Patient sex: M
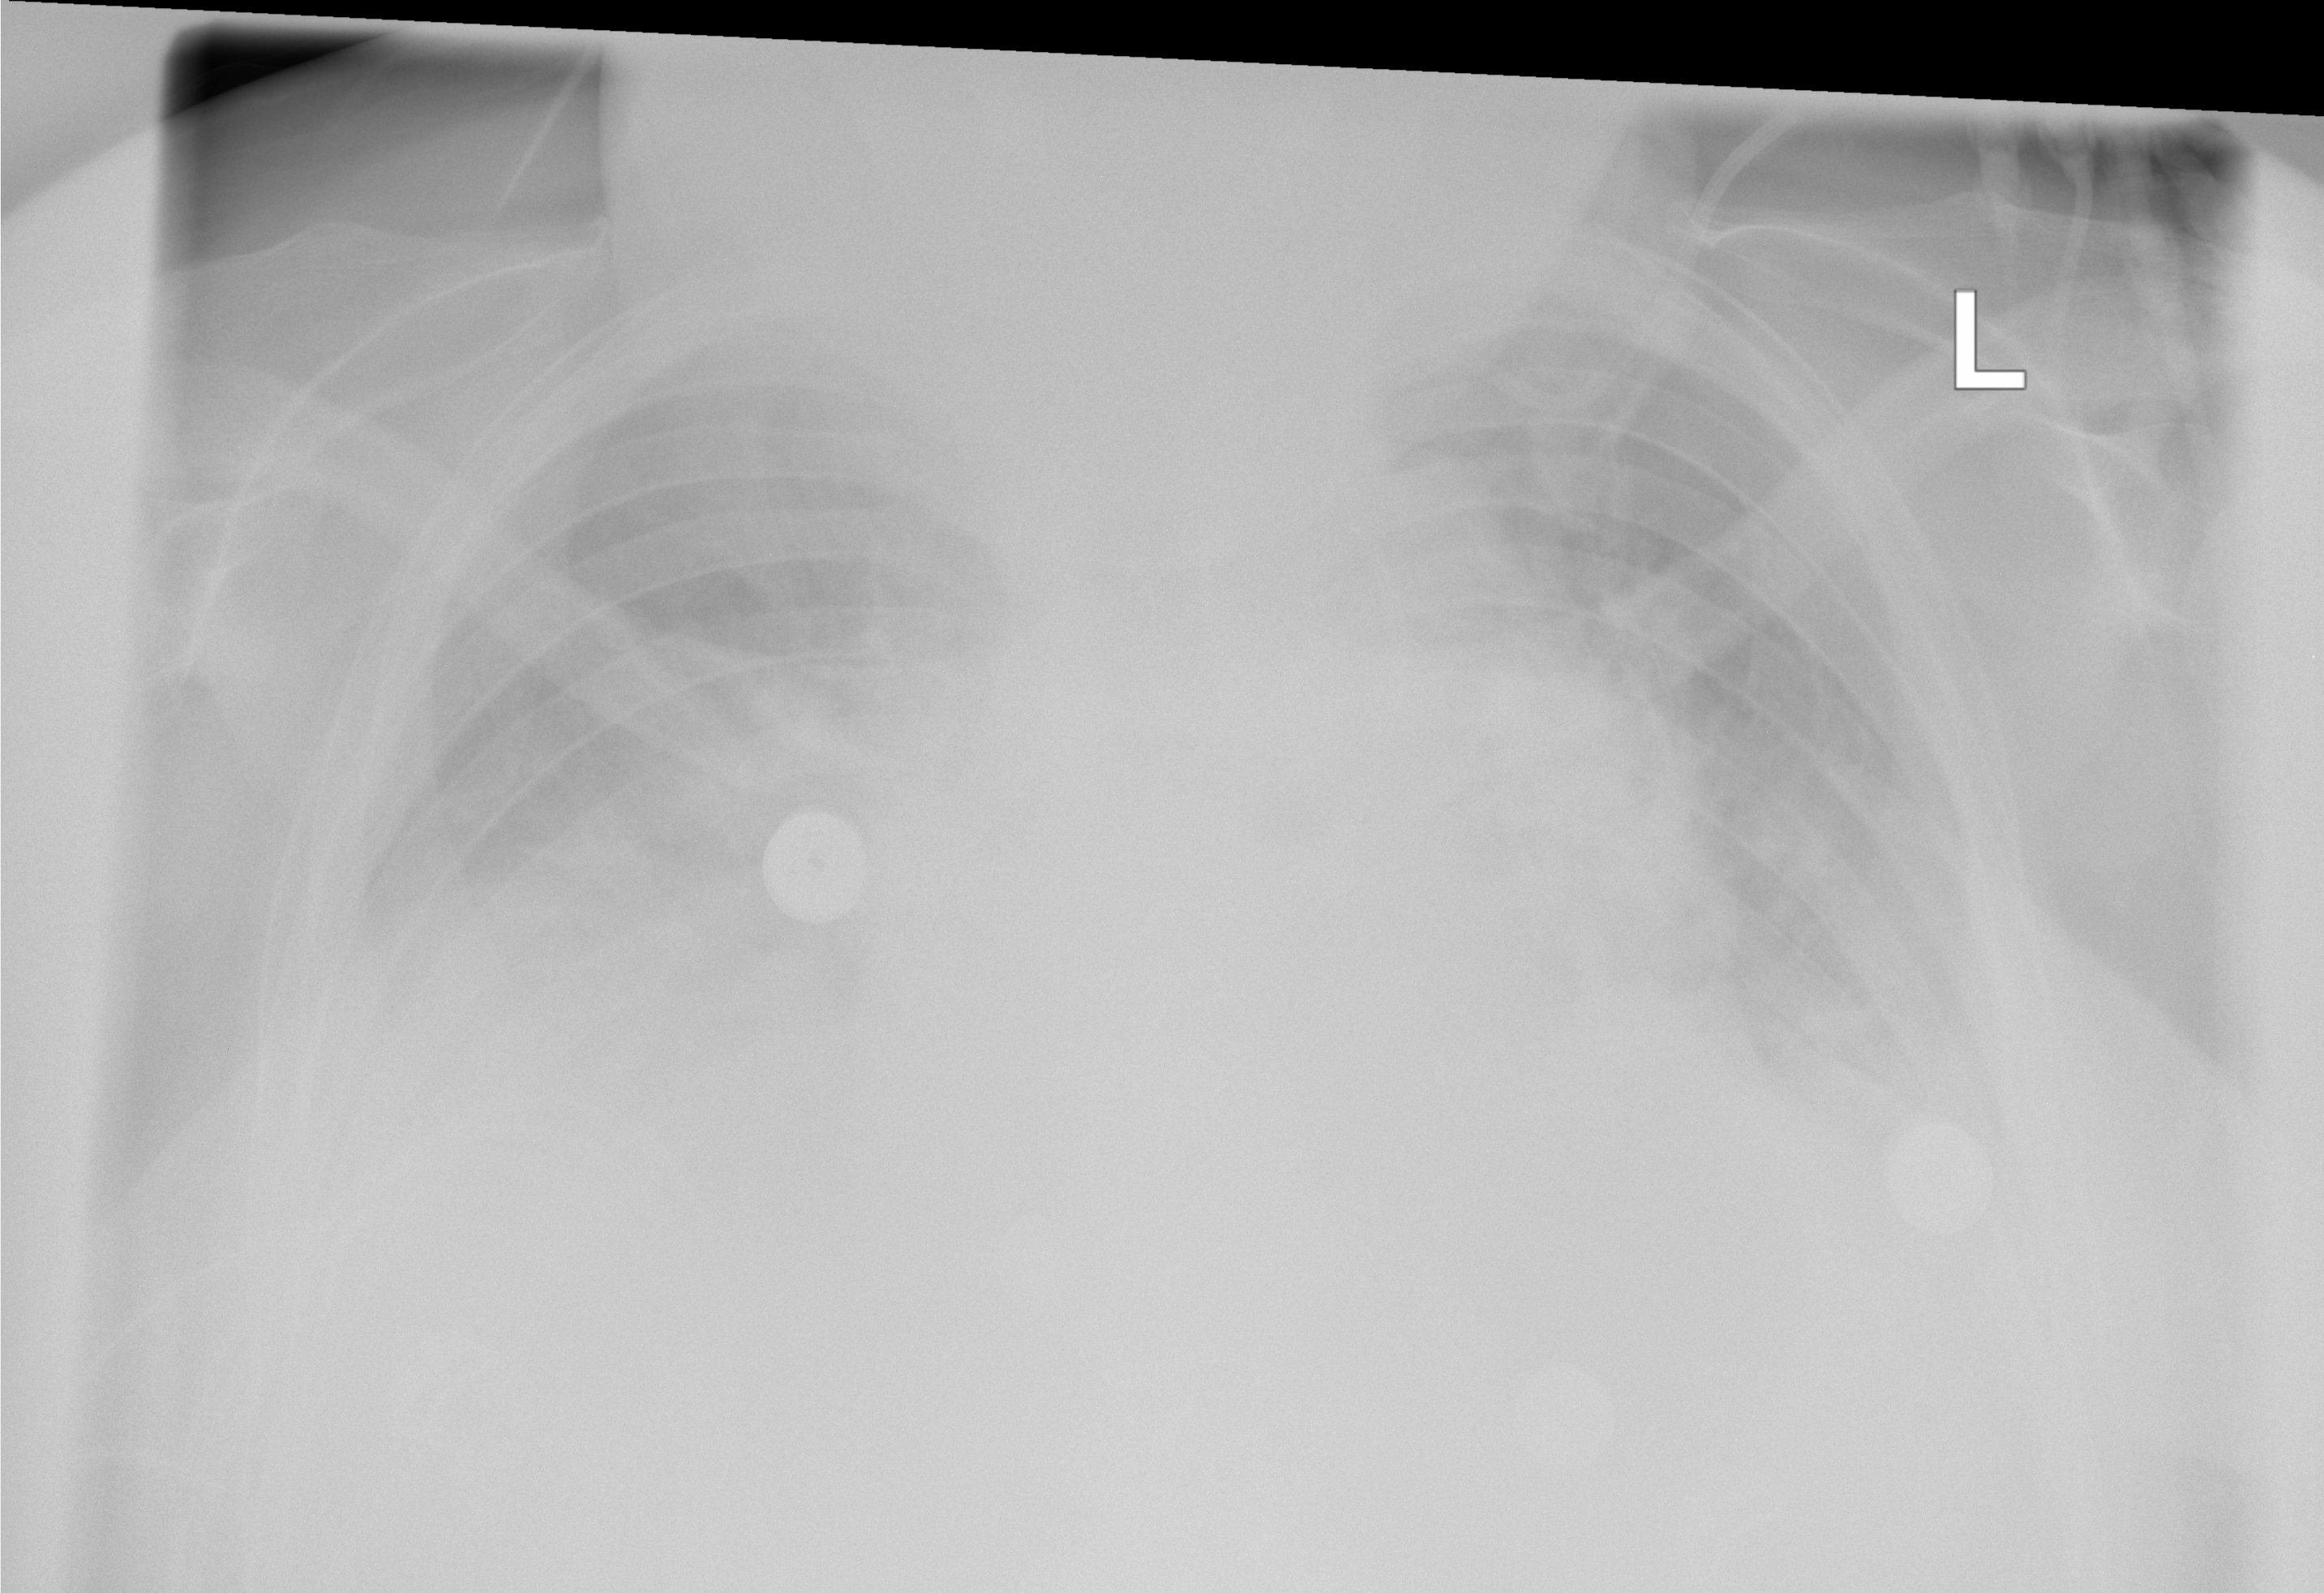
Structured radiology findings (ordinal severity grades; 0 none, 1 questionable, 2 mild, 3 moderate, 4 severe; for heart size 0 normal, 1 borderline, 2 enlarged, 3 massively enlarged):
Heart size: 2
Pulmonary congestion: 2
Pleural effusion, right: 2
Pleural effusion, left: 2
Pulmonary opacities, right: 1
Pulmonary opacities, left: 0
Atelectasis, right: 2
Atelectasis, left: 2